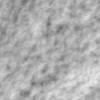
Label: no_change